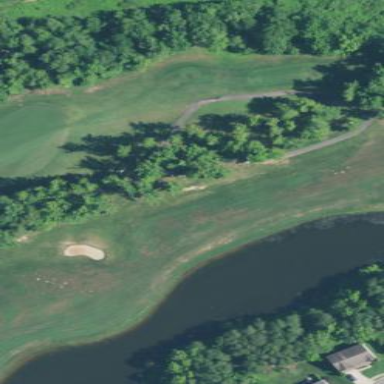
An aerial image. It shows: Grassy area designated as golf fairway.